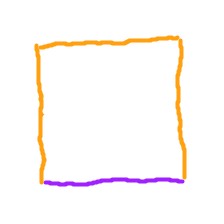
Shape: square